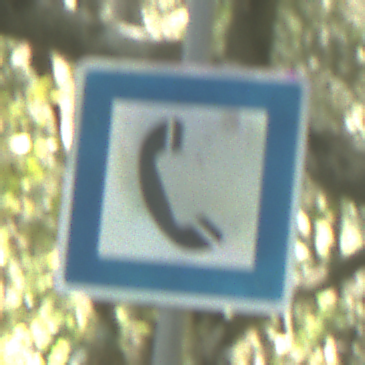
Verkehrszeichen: Fernsprecher
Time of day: Midday
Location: Outdoor (Nature)
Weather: Clear
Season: NotSpecified
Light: Natural